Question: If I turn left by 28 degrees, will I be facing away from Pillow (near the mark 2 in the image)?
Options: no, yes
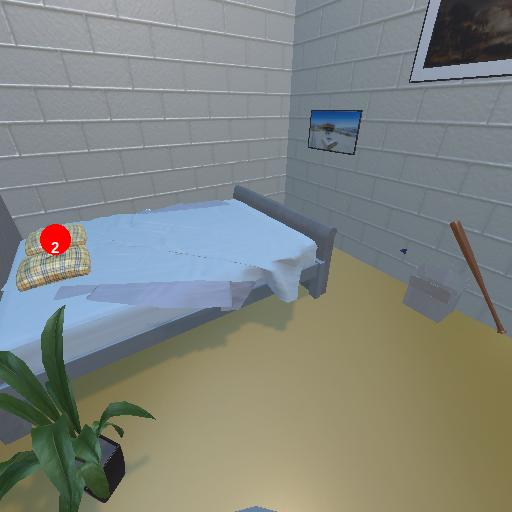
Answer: no